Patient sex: M
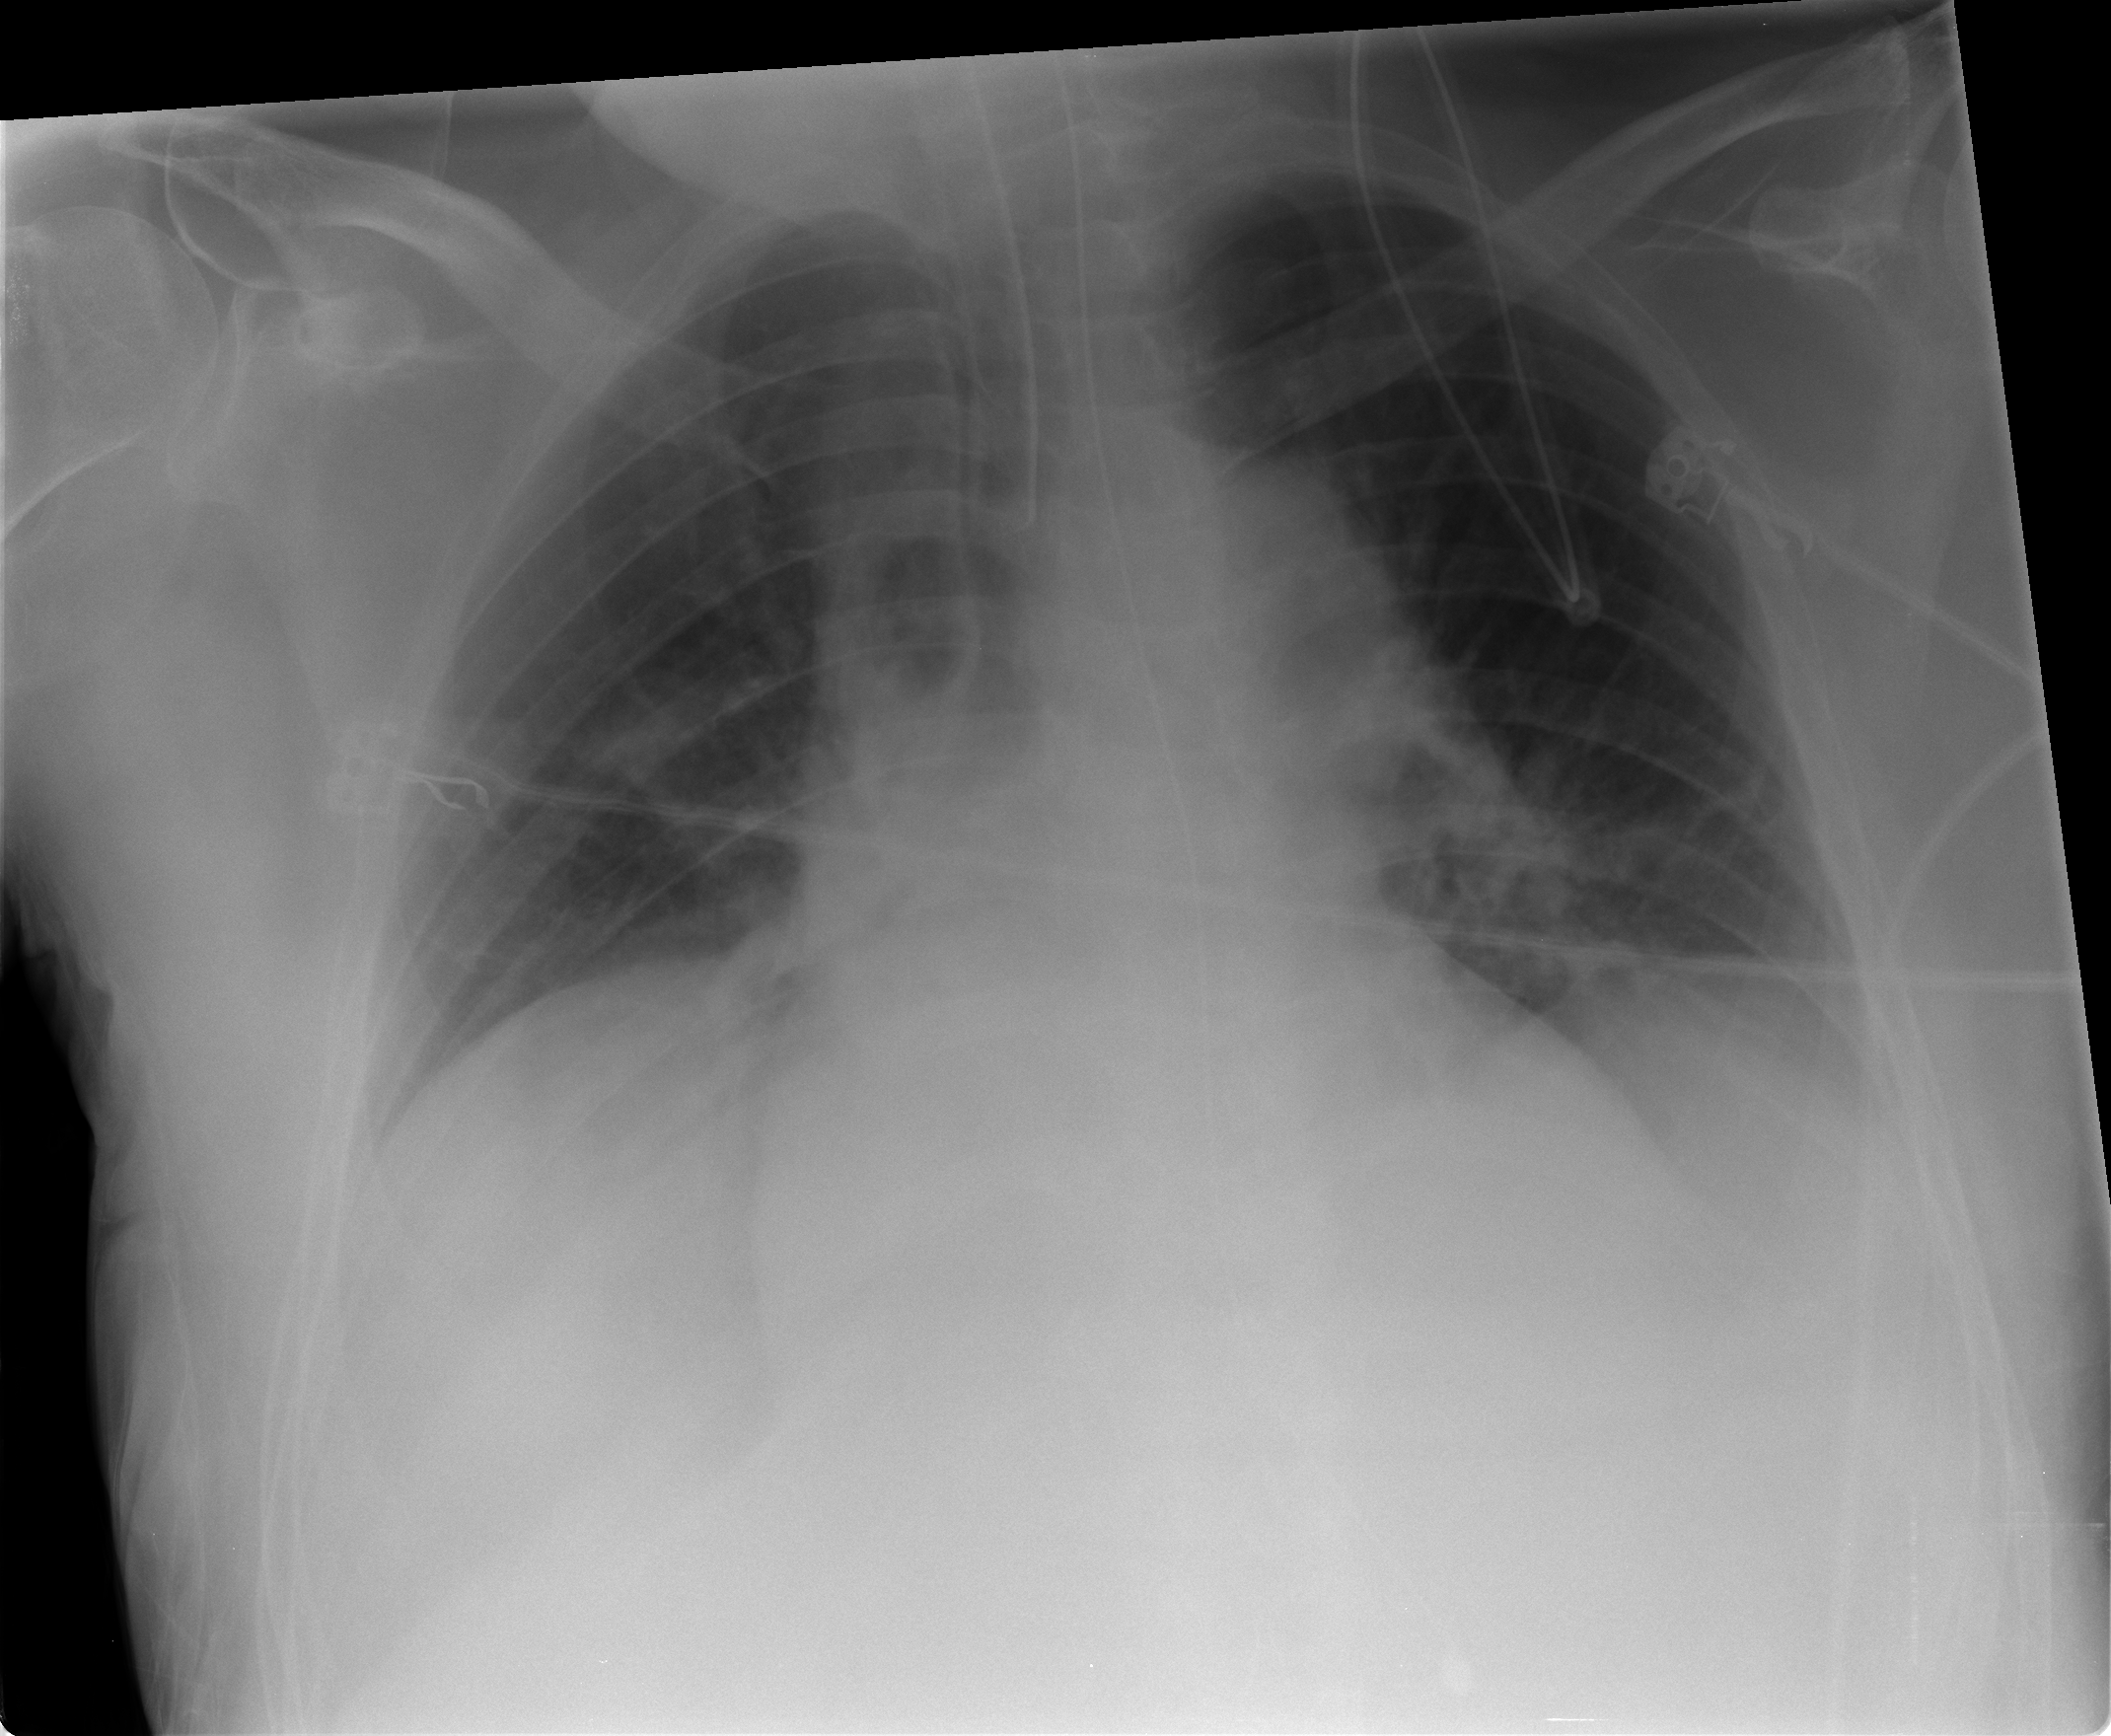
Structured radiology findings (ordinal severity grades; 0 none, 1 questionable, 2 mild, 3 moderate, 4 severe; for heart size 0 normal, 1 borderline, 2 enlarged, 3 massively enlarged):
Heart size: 2
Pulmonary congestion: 2
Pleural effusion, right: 0
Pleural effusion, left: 2
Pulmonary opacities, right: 0
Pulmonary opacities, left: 2
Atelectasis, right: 2
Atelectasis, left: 2